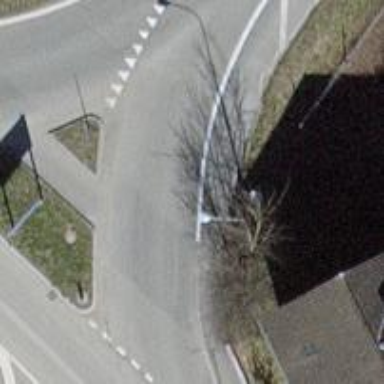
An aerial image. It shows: Unmarked crossing on the road.